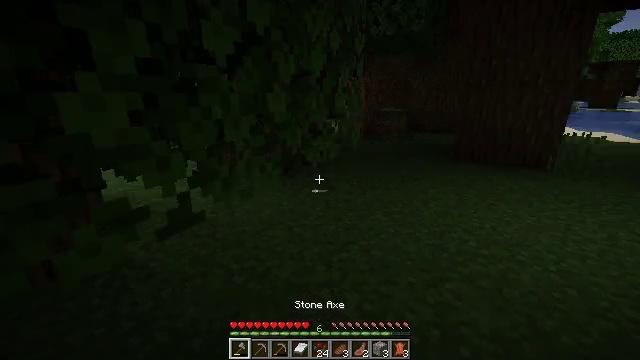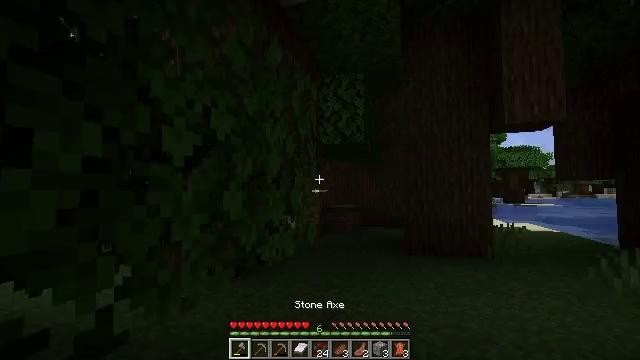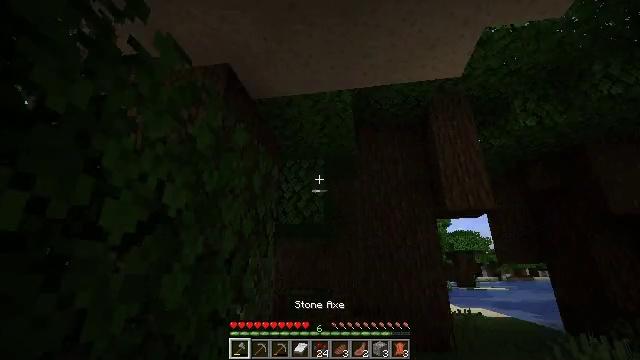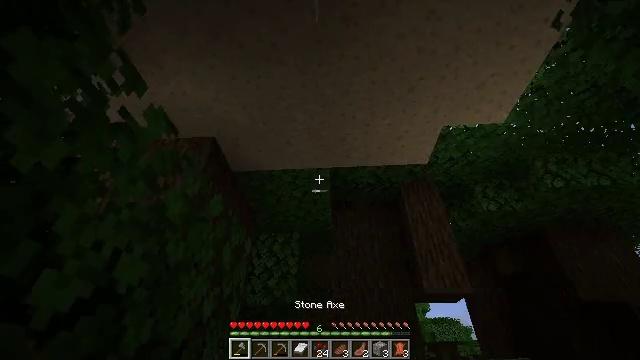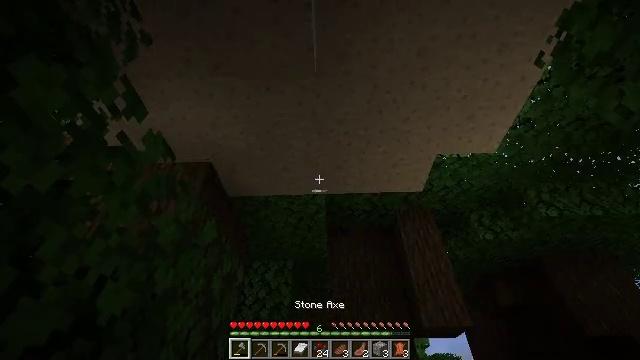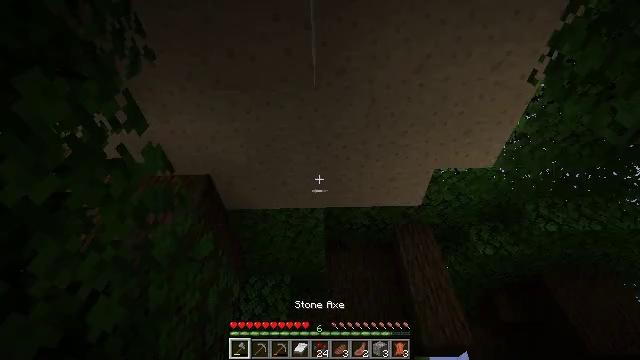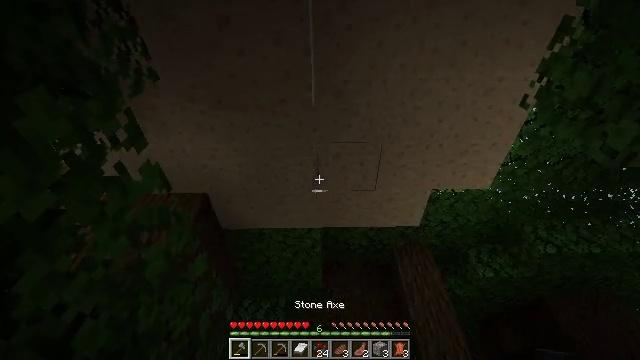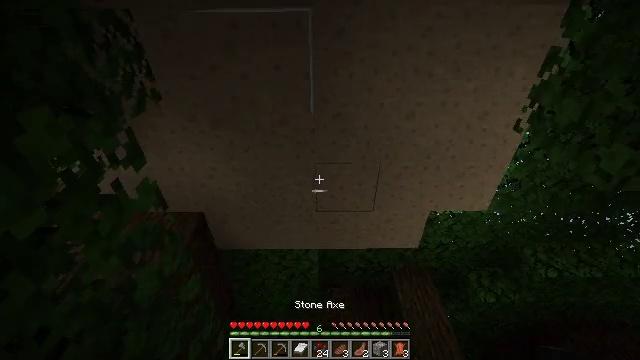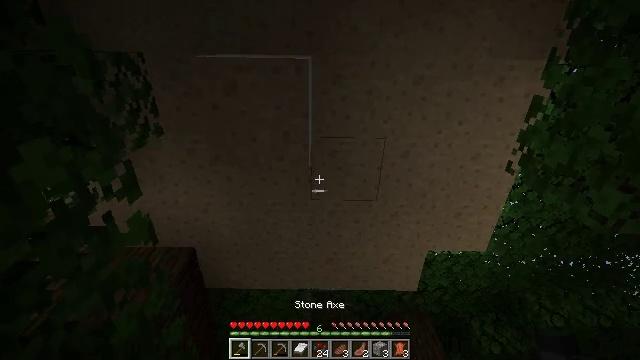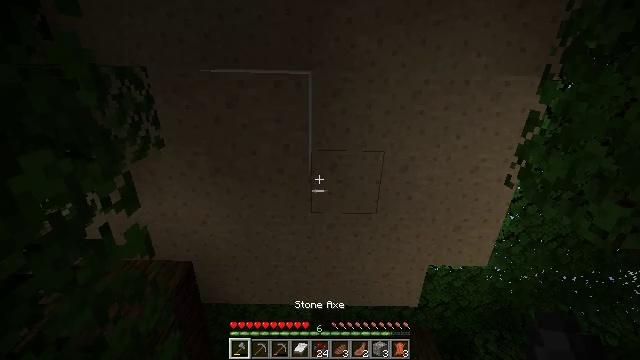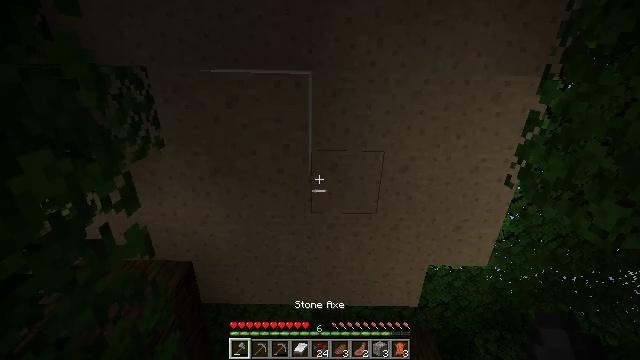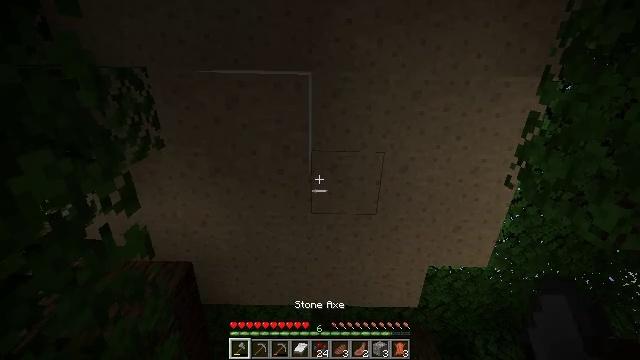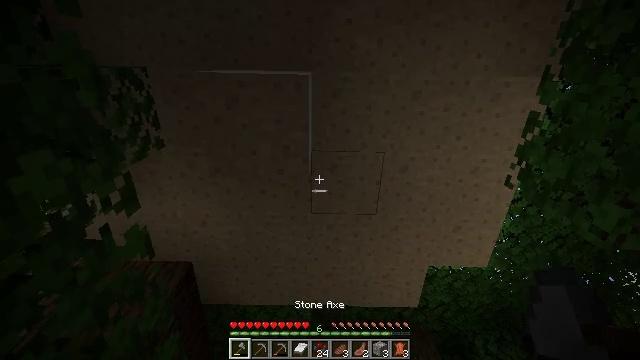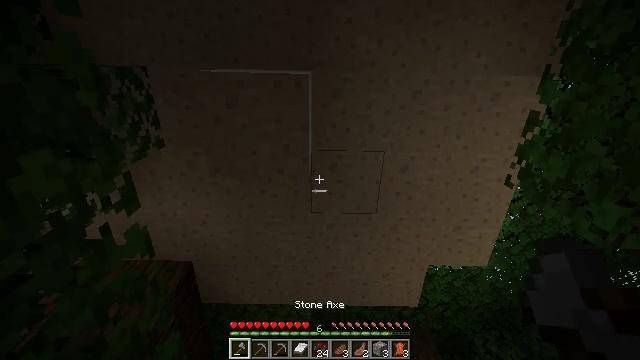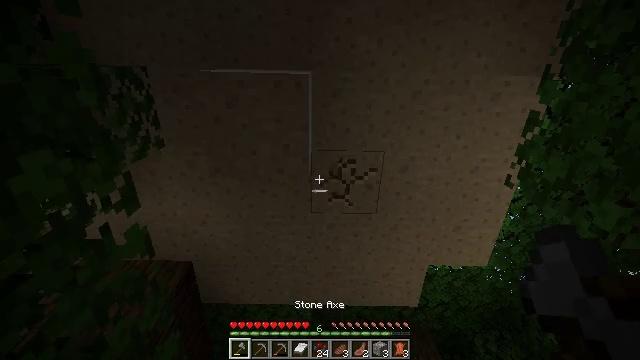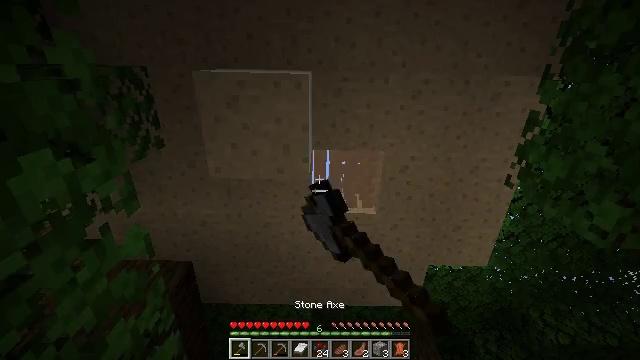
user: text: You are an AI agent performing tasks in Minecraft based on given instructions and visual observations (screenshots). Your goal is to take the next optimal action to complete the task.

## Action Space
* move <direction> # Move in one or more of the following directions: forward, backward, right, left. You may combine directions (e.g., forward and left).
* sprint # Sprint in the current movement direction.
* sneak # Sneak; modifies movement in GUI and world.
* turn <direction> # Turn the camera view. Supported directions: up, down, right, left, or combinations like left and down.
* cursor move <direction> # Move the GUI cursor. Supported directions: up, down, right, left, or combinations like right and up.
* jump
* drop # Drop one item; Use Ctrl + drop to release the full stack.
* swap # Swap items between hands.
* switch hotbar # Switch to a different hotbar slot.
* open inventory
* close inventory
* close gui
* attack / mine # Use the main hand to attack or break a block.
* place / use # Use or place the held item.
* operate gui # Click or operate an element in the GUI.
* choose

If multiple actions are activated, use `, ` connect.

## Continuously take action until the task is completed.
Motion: motion action
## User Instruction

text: Chop down the brown mushroom block.
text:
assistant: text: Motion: turn right and up
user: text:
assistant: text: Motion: turn right and up
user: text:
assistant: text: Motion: turn right and up
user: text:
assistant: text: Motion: turn right and up
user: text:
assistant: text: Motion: turn up
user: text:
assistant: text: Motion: turn up
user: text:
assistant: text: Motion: turn up
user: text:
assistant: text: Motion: turn right and up
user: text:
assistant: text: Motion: turn up
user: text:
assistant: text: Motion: no_op
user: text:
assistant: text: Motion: no_op
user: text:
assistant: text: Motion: no_op
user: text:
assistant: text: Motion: no_op
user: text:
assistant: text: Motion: attack / mine
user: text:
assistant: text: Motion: attack / mine
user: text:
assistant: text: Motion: attack / mine
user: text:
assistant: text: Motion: attack / mine
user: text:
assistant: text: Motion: attack / mine
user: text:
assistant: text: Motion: attack / mine
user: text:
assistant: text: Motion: attack / mine